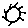
Label: sun